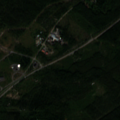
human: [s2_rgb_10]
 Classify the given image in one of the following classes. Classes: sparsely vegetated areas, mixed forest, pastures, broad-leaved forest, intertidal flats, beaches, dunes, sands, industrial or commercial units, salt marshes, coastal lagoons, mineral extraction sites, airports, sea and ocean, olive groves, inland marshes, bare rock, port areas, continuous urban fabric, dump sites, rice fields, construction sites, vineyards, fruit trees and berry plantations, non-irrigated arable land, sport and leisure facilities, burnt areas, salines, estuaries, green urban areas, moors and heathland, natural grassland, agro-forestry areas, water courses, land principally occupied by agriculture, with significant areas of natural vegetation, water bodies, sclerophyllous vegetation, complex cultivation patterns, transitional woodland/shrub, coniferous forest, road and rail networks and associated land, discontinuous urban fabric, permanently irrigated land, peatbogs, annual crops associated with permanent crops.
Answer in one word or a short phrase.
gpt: coniferous forest, mixed forest, transitional woodland/shrub